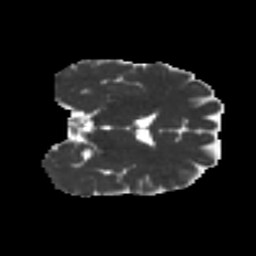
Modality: MD
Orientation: coronal
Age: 60
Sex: male
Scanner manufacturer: ge
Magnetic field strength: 3 T
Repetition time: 7.8 s
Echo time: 0.0613 s